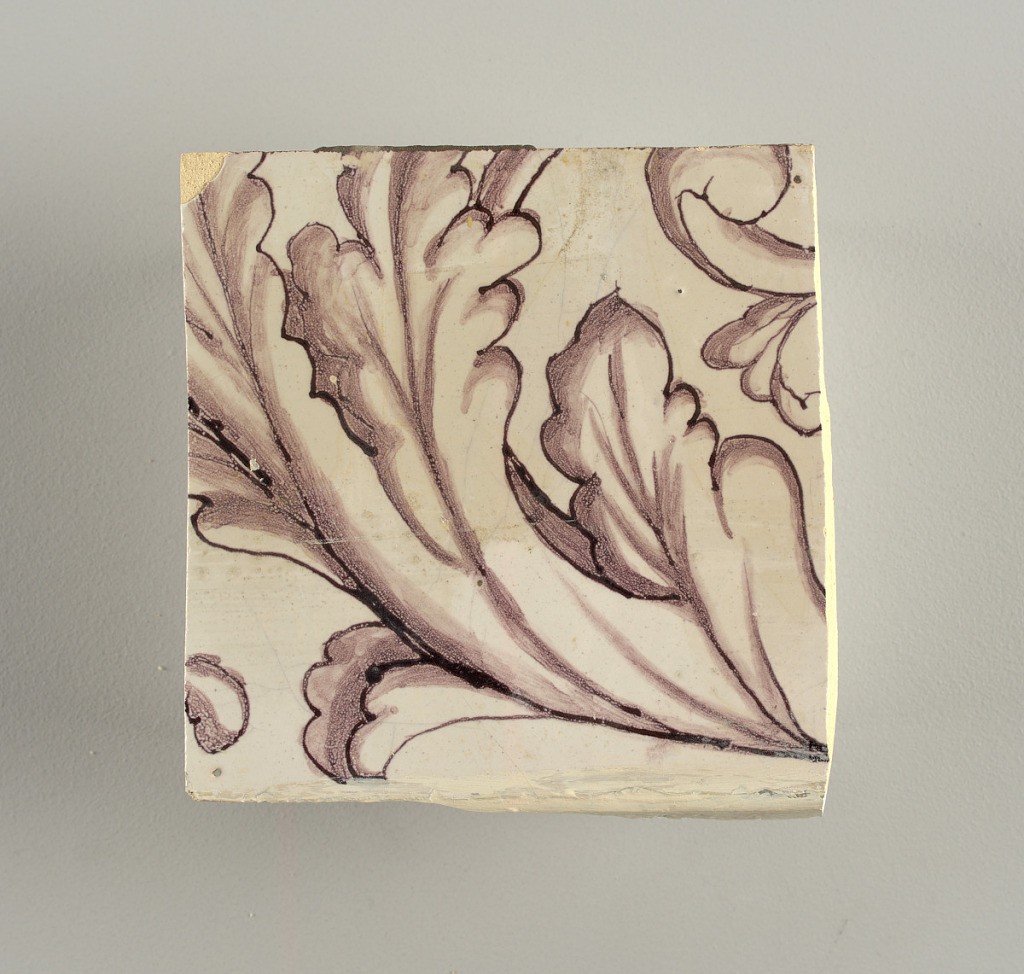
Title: Tile wall facing
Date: ca. 1725
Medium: Tin-glazed earthenware, underglaze
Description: Horizontal rectangle.  Thirty tiles wide and twenty-three tiles high with opening for fireplace eleven tiles wide and ten high.  Foliage arabesques disposed about three vertical axes from which are emphazised by urns at center and right, and at left by the figure of a standing woman carrying an infant on her arm and accompanied by two children.